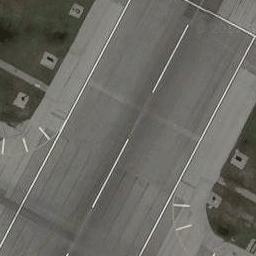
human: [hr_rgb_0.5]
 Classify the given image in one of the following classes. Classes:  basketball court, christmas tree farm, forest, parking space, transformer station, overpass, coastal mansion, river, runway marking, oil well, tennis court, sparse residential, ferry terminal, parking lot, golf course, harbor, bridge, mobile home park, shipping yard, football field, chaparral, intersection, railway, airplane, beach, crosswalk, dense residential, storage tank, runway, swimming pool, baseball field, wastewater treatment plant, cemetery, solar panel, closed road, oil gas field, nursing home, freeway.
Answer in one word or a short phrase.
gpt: runway